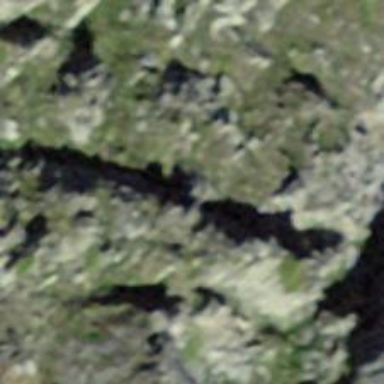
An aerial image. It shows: Natural ridge.